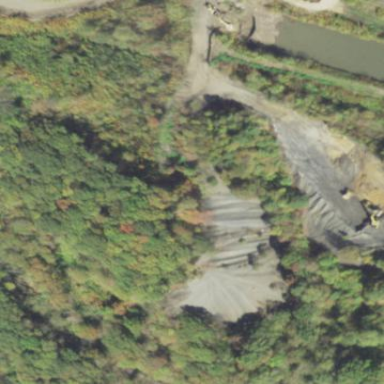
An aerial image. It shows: Spoil heap that is man-made.